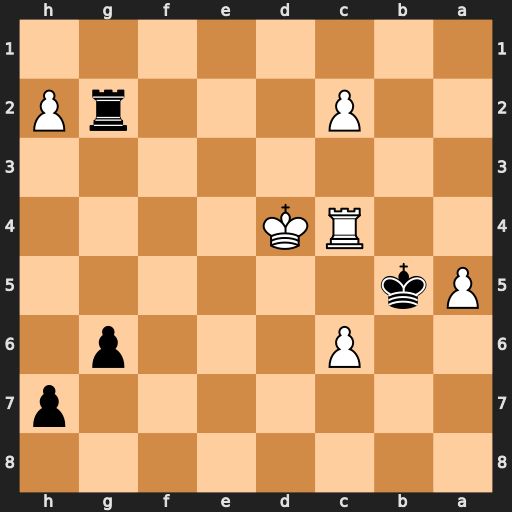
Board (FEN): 8/7p/2P3p1/Pk6/2RK4/8/2P3rP/8
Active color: b
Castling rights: -
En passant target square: -
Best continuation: Rg4+ Kd3 Rxc4